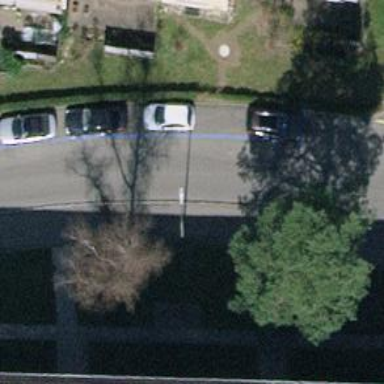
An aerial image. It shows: Sidewalk.